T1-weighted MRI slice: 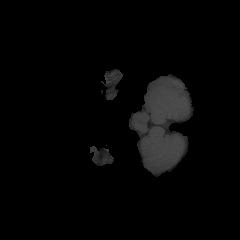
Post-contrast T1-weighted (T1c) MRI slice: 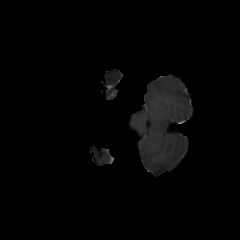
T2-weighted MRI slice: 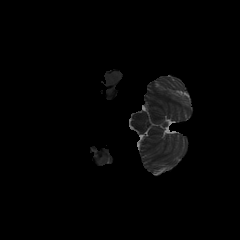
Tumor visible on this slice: no